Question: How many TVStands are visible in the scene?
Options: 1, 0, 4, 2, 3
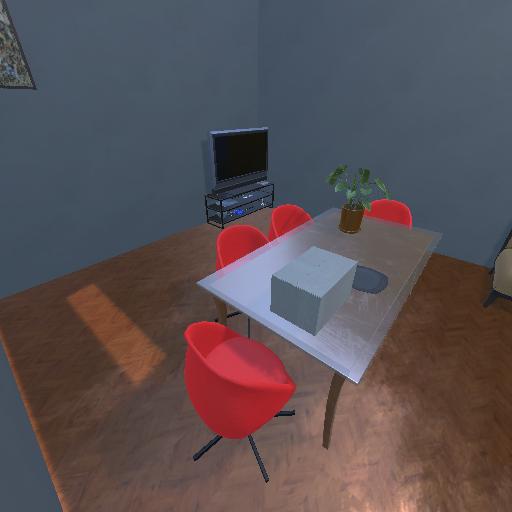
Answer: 1